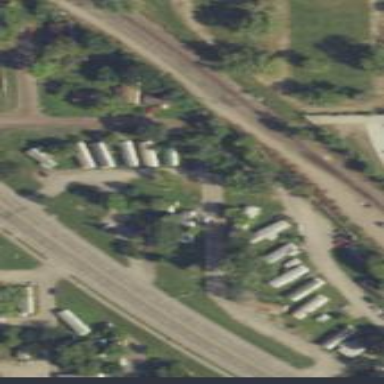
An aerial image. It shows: Residential area designated as trailer park.